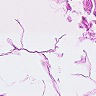
Metastatic tissue present: no